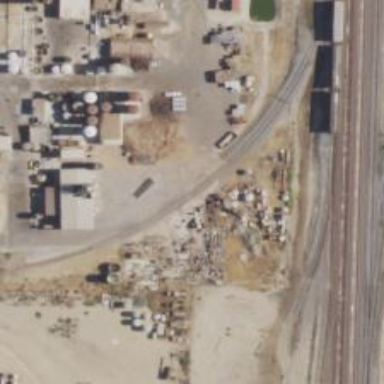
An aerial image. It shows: Railway siding with rails.